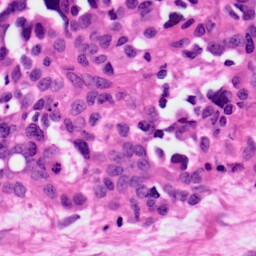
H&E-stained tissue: Ovarian